Aerial crown-view tile of a tropical tree (Barro Colorado Island, Panama), acquired 20250715:
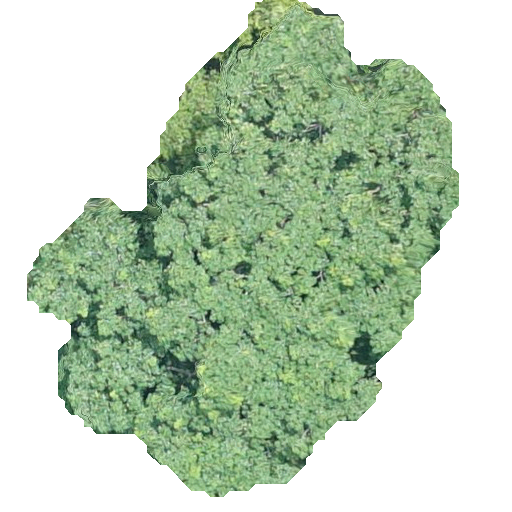
Species: Pseudobombax septenatum
GBIF accepted scientific name: Pseudobombax septenatum
Crown area: 195.636 m²